Question: Well I'm trying to write some values and strings to a text file.
but this text file must contain 2 bytes
These are the 2 bytes I want to insert to my text file after finishing writing the other values to it:

I tried this method but I have no idea how to write bytes through it
'''
using (StreamWriter sw = new StreamWriter(outputFilePath, false, Encoding.UTF8))
'''
I have no idea about how to write them to the text file after putting the strings I want on it.
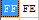
Answer: If I recall correctly from your question. You want to write strings to a file and then write bytes to it?
This example will do that for you:
'''
using (FileStream fsStream = new FileStream("Bytes.data", FileMode.Create))
using (BinaryWriter writer = new BinaryWriter(fsStream, Encoding.UTF8))
{
// Writing the strings.
writer.Write("The");
writer.Write(" strings");
writer.Write(" I");
writer.Write(" want");
writer.Write(".");
// Writing your bytes afterwards.
writer.Write(new byte[]
{
0xff,
0xfe
});
}
'''
When opening the "Bytes.data" file with a hex editor you should see these bytes: